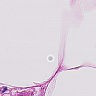
Metastatic tissue present: no